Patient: sex F, age 39
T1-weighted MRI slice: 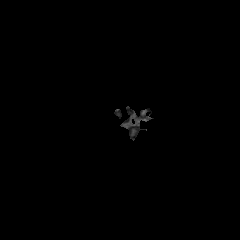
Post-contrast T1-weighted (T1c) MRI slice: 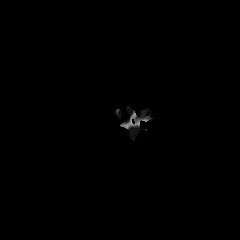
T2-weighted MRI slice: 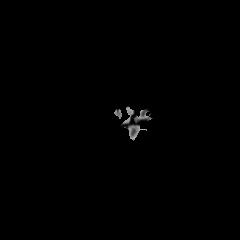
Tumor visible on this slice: no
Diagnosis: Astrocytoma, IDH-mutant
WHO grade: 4